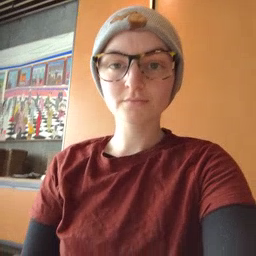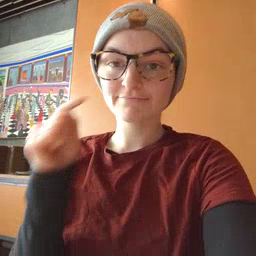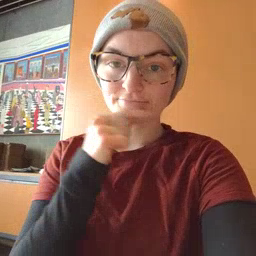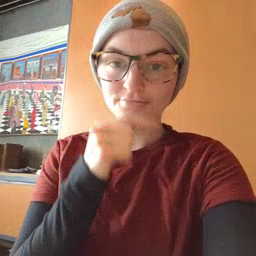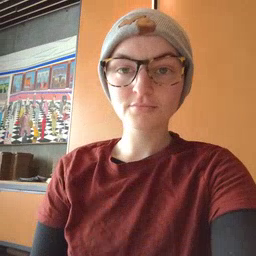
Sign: toothbrush